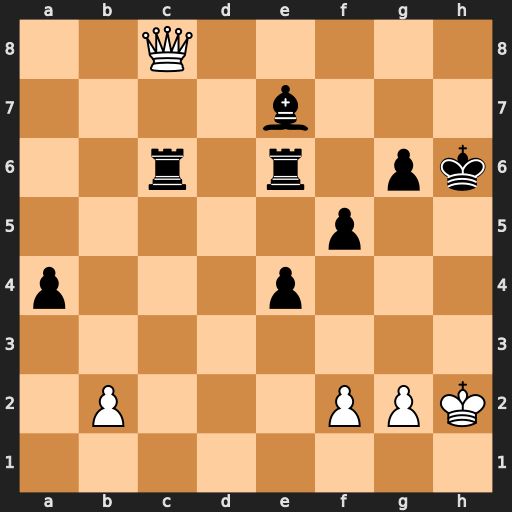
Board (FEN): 2Q5/4b3/2r1r1pk/5p2/p3p3/8/1P3PPK/8
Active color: w
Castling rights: -
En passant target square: -
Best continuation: Qh8+ Kg5 g3 Kg4 Kg2 f4 Qh3+ Kg5 Qh4+ Kf5 Qxf4#